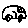
Label: car